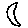
Label: moon